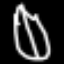
Label: leaf